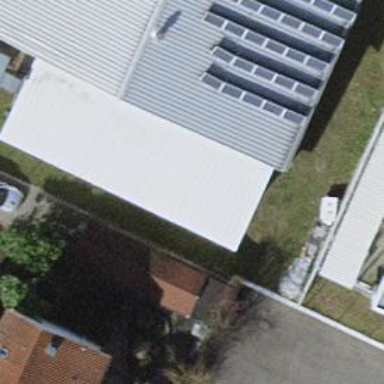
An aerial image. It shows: Building with metal skillion roof facing north.